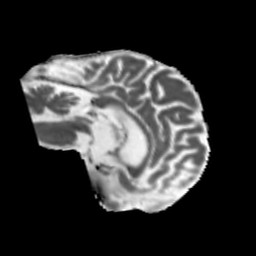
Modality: MD
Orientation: sagittal
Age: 58
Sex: male
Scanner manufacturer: siemens
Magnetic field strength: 3 T
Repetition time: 5.47 s
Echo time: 0.0854 s